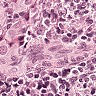
Metastatic tissue present: yes